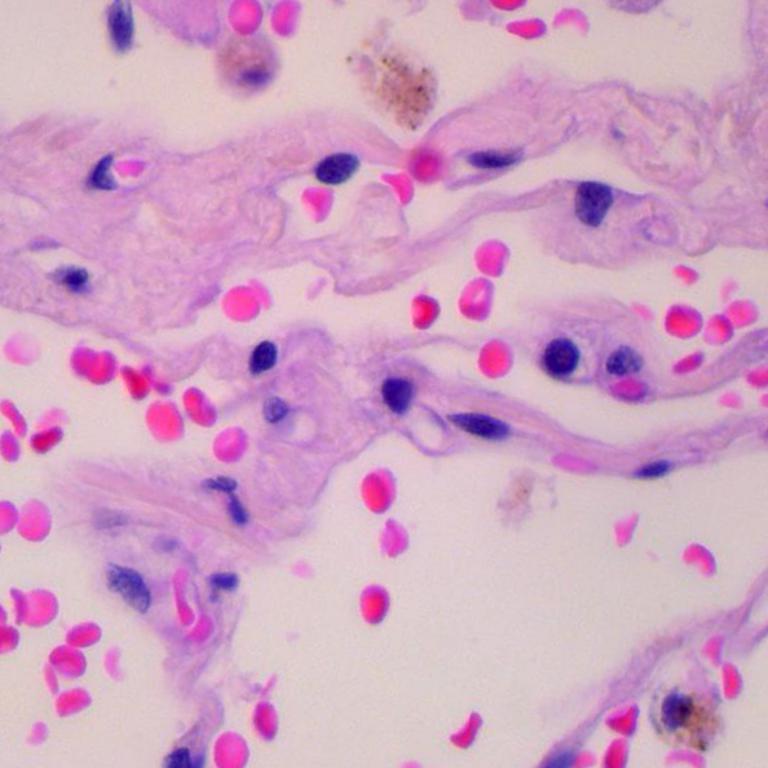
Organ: lung
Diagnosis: benign